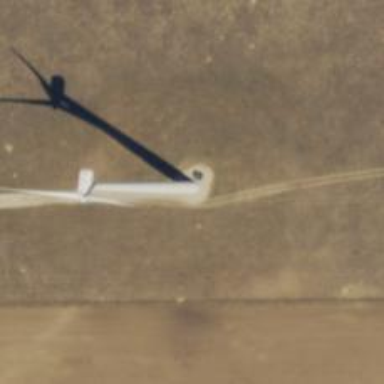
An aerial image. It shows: Wind generator using wind turbines of horizontal axis.